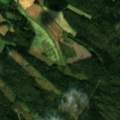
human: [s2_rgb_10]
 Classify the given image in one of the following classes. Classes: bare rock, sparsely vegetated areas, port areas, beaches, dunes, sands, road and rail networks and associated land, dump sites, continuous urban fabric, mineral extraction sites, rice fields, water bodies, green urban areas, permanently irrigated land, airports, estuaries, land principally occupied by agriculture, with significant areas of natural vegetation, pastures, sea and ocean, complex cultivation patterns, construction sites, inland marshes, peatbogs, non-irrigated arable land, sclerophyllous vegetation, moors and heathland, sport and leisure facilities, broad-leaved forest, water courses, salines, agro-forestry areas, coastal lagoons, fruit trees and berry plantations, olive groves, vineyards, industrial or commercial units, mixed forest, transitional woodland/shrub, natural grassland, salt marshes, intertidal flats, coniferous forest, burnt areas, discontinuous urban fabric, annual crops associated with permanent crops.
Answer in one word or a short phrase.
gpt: land principally occupied by agriculture, with significant areas of natural vegetation, coniferous forest, mixed forest